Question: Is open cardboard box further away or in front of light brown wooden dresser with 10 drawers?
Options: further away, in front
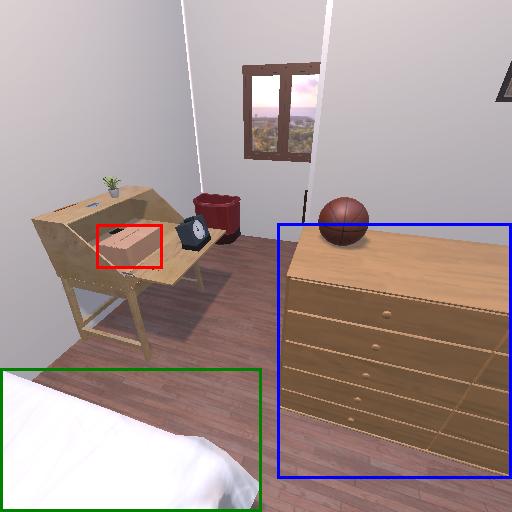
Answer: further away